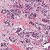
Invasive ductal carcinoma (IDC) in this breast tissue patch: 1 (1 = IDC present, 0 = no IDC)